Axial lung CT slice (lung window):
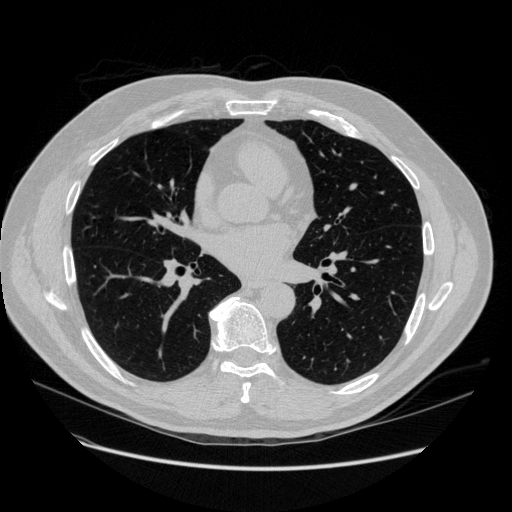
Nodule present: no